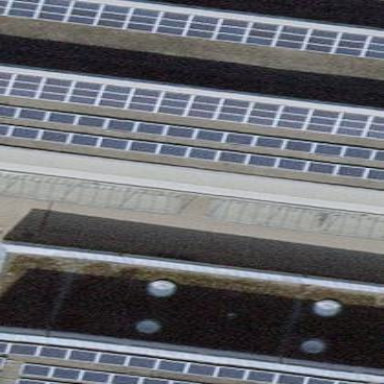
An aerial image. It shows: Building with shed for bicycle parking.